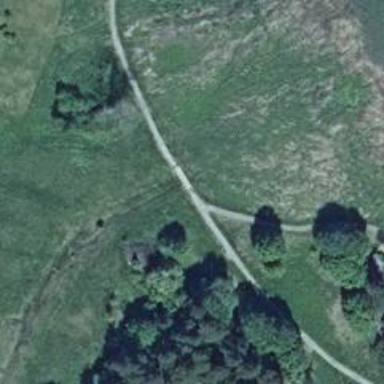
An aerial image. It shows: Bridge over cycleway.